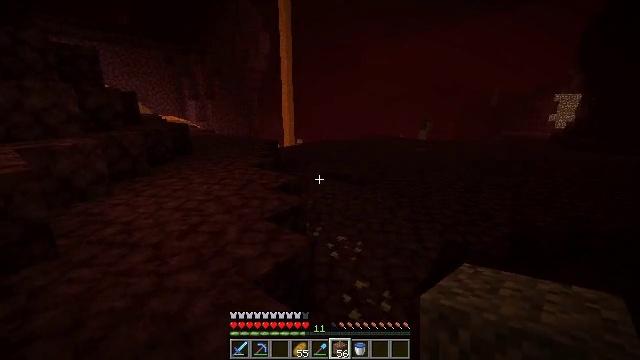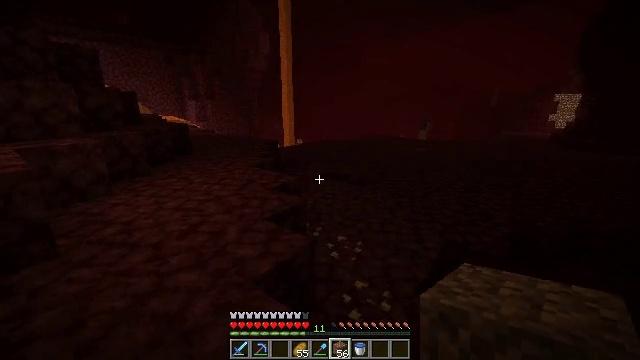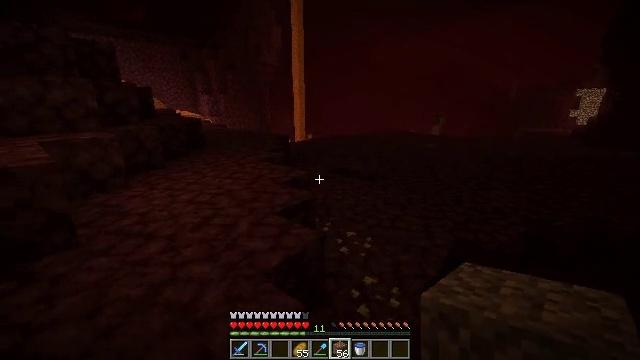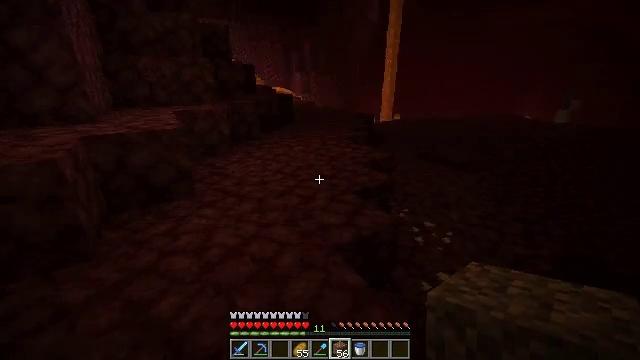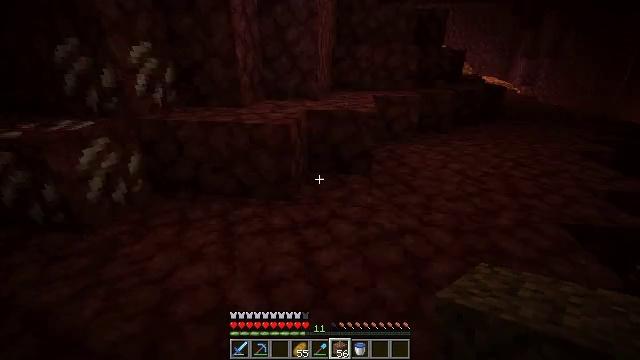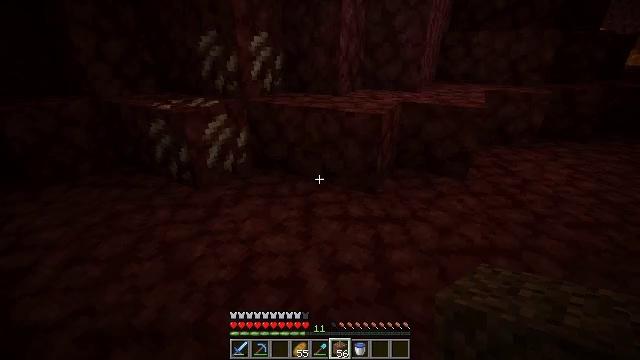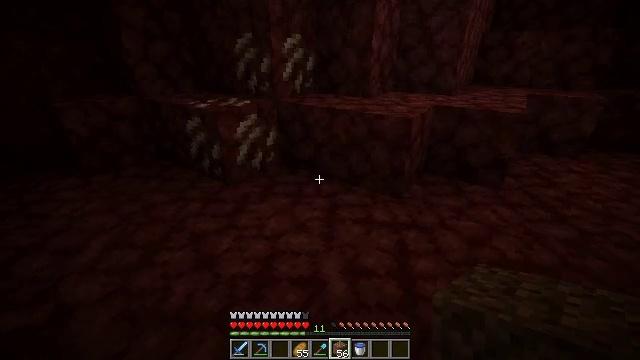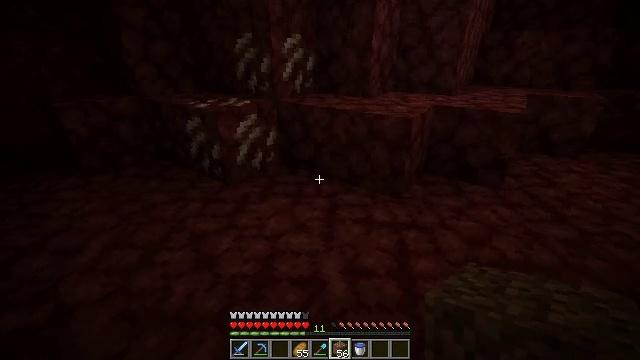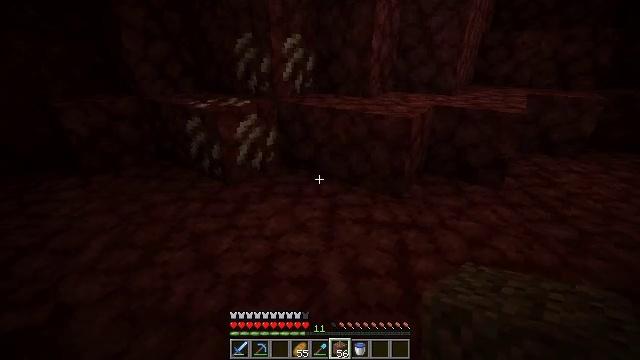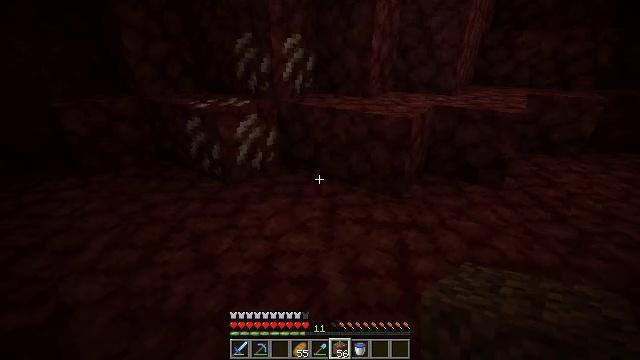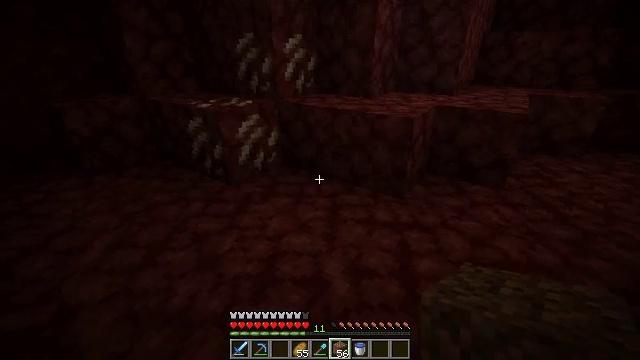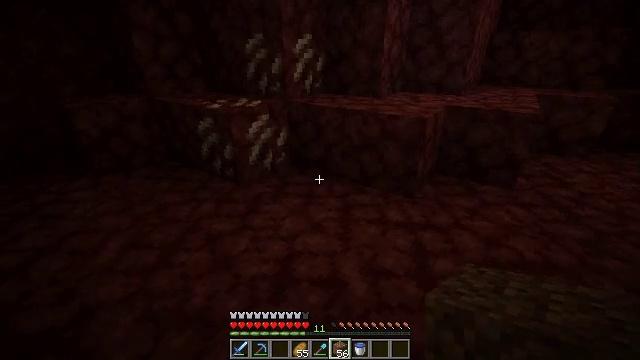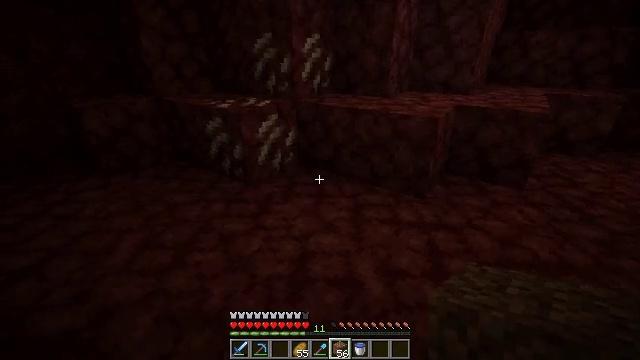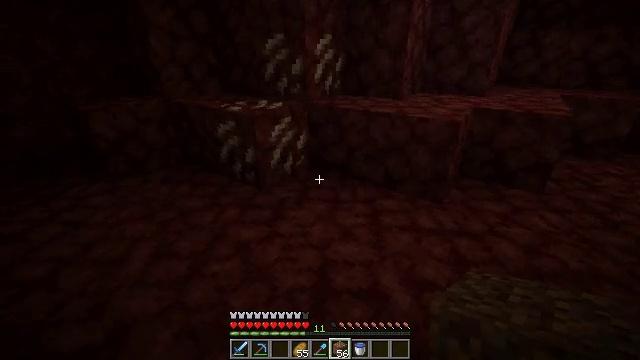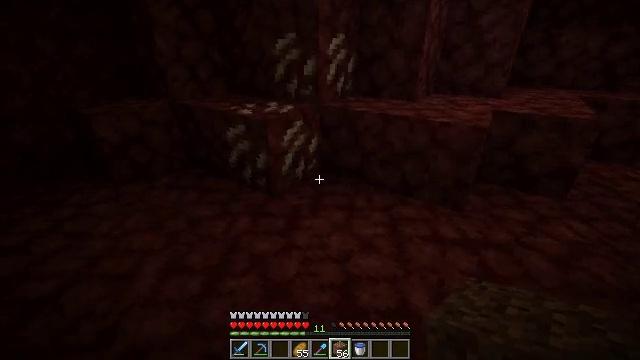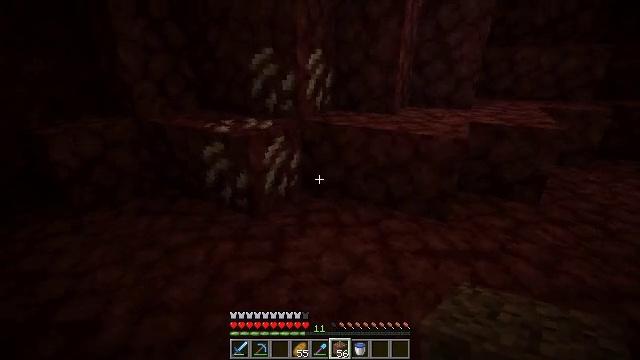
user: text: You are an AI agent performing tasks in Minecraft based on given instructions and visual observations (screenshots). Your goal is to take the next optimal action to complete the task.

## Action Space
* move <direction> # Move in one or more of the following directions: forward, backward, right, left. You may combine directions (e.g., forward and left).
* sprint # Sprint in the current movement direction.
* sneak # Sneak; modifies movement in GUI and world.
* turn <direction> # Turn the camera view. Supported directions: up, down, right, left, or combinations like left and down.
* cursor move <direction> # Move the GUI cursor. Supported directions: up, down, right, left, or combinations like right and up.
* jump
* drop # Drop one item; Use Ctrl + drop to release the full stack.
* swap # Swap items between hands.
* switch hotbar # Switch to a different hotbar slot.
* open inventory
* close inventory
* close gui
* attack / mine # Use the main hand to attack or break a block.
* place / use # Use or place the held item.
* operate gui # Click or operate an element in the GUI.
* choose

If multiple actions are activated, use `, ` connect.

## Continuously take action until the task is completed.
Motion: motion action
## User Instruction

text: Break the bone block to gather material.
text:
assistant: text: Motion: no_op
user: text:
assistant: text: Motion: turn left and down
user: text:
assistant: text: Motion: turn left and down
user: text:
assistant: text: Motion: turn left and down
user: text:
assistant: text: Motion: turn left and down
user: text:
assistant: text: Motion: turn left
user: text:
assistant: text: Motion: no_op
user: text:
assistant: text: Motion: no_op
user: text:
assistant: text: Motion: no_op
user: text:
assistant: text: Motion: move left
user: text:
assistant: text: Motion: move left
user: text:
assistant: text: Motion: move forward and move left
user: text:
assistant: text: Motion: move forward and move left
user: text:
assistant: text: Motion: move forward and move left
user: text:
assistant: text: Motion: move forward and move left, turn right and up
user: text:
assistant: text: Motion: turn right and up
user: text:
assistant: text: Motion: turn right and up
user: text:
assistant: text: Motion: turn right
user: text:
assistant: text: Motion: turn right
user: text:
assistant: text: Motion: move forward
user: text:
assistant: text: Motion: move forward
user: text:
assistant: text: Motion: no_op
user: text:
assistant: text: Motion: move forward and move left
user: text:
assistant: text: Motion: move forward and move left
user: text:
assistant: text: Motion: move forward and move left
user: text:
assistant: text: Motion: move forward and move left
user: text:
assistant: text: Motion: move forward and move left
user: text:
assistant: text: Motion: move forward and move left
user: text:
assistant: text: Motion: move forward and move left
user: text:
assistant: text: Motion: move forward and move left